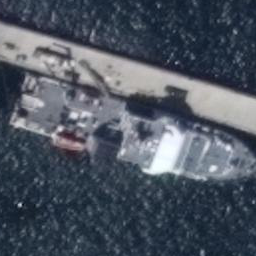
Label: civil